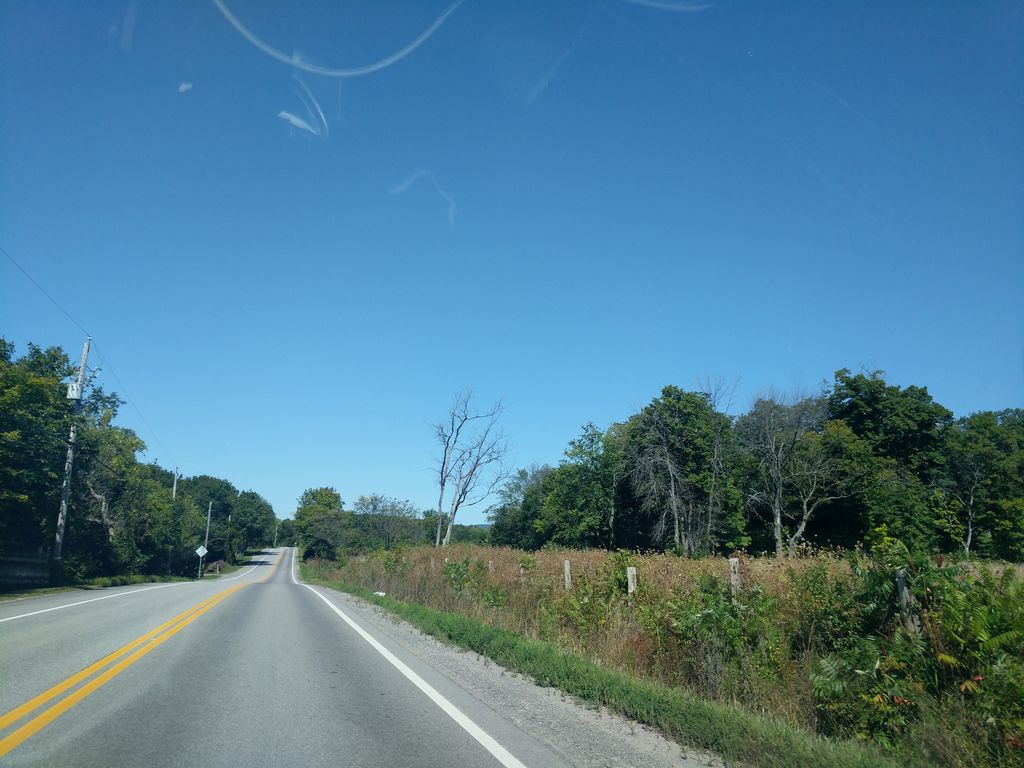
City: ottawa-gatineau